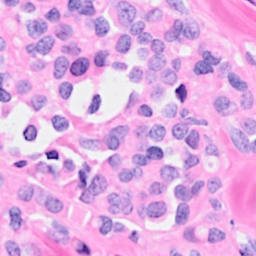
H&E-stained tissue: Breast